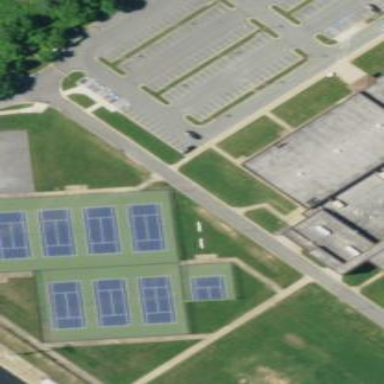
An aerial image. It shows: Tennis court on the leisure land pitch.